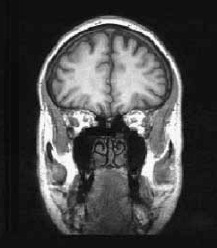
Label: notumor